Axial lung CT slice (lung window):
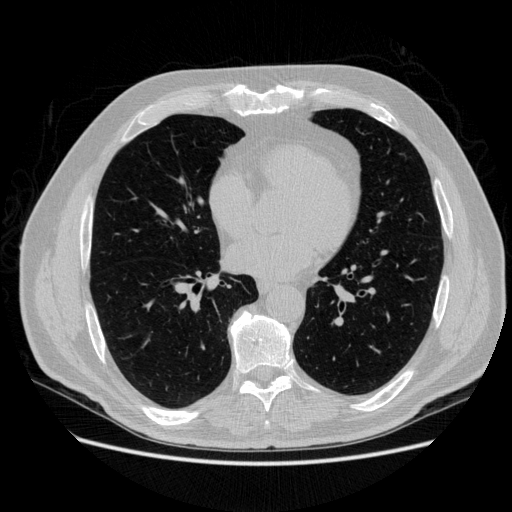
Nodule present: no